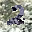
Label: 2